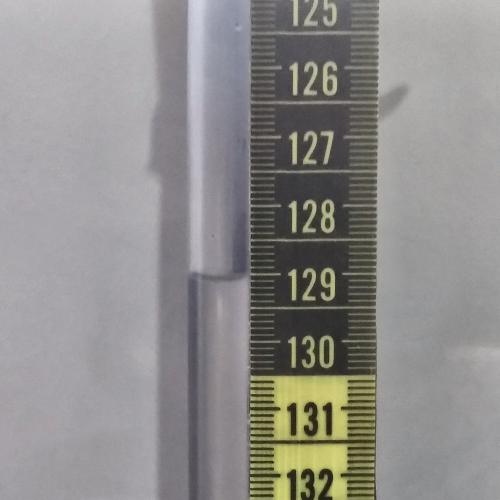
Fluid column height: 129.1 cm